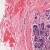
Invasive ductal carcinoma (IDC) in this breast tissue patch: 0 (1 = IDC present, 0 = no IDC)